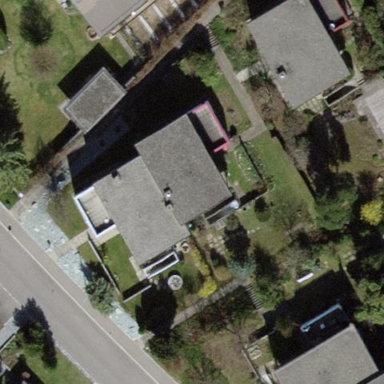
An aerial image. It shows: House with flat roof.